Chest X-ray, AP view. Patient: 51 years old, sex F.
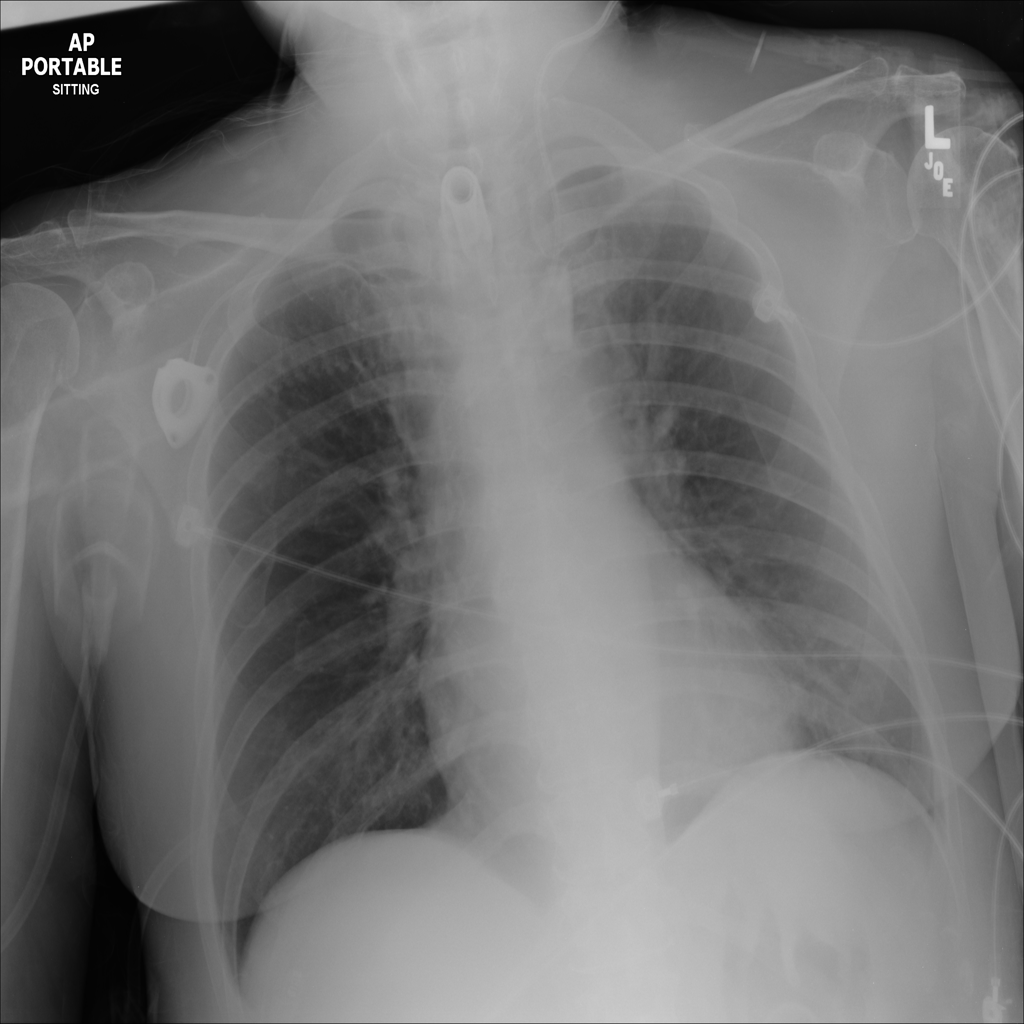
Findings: Consolidation